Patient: sex M, age 73
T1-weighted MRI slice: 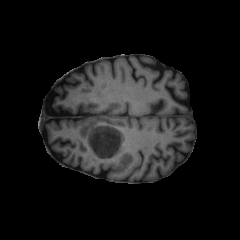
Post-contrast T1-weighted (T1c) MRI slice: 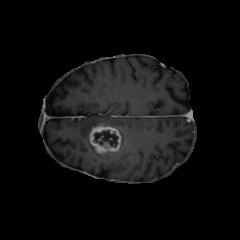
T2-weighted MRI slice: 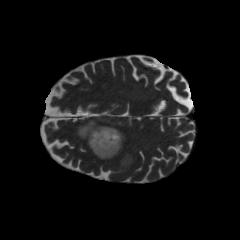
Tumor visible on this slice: yes
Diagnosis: Glioblastoma, IDH-wildtype
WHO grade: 4